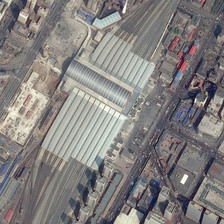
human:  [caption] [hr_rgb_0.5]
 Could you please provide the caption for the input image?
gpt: many buildings are in two sides of a railway station .

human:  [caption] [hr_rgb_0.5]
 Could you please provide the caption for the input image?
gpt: many buildings are in two sides of a railway station .

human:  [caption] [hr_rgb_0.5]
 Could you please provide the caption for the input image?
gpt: many buildings are in two sides of a railway station .

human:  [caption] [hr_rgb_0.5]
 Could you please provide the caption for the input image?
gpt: many buildings are in two sides of a railway station .

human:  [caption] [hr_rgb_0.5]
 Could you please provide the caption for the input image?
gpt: many buildings are in two sides of a railway station .